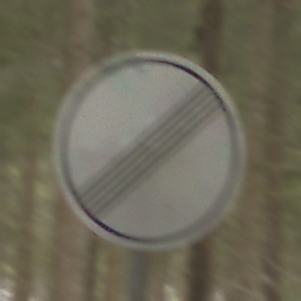
Verkehrszeichen: EndeSaemtlicherBegrenzungen
Umgebung: Outdoor, Nature
Tageszeit: MorningAfternoon
Wetter: Overcast
Licht: Natural
Jahreszeit: Winter
Kontrast: LowContrast